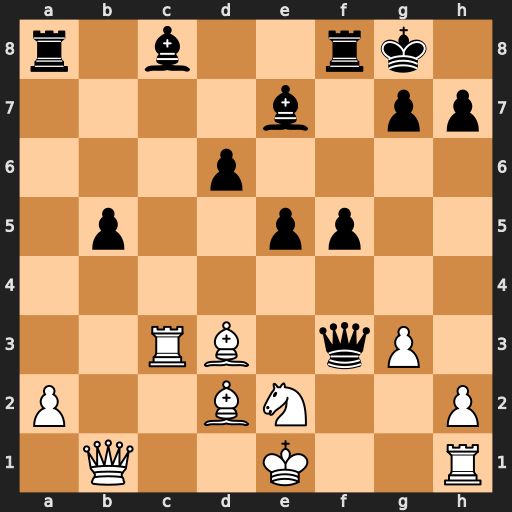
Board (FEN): r1b2rk1/4b1pp/3p4/1p2pp2/8/2RB1qP1/P2BN2P/1Q2K2R
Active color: w
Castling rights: K
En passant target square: -
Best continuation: Bc4+ bxc4 Rxf3